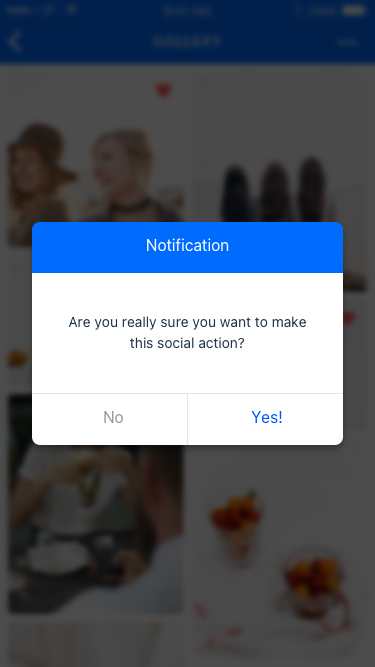
Text in this UI design:
No
Yes!
Notification
Are you really sure you want to make this social action?